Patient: sex M, age 55
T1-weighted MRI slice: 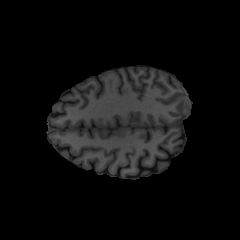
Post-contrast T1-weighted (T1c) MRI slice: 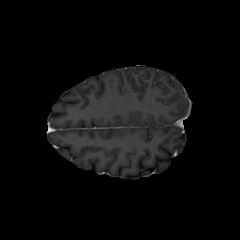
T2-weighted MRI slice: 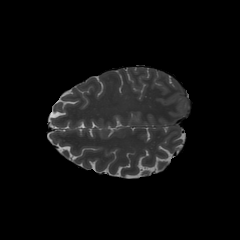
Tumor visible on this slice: yes
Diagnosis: Glioblastoma, IDH-wildtype
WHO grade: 4